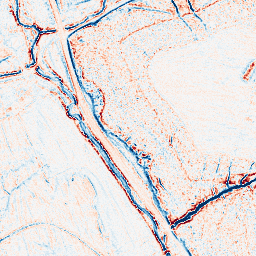
Category: edge_preserving
Decomposition family: anisotropic_diffusion
Decomposition parameters: iterations: 10
kappa: 100
gamma: 0.1
Upsampling method: bicubic
Upsampling parameters: scale: 2
Upsampling scale: 2